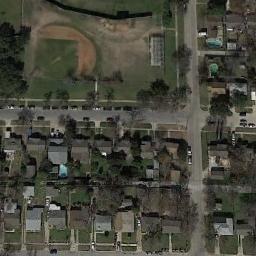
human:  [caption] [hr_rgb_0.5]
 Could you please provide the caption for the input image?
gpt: There is a white house on the edge of the baseball field .

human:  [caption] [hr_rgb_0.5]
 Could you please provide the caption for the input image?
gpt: There is a simple baseball diamond in the wasteland surrounded by the houses .

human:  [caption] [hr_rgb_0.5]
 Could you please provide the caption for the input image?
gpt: A baseball diamond is next to many buildings .

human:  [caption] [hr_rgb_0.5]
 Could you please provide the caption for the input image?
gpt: A baseball diamond on the lawn and the medium residential area around it .

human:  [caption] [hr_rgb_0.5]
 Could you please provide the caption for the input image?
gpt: Many buildings are next to  the baseball diamond .